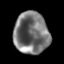
Tissue: lung
Cell type: Others
Senescence score: 0.2245
Nuclear area (px): 1422
Mean DAPI intensity: 116.824